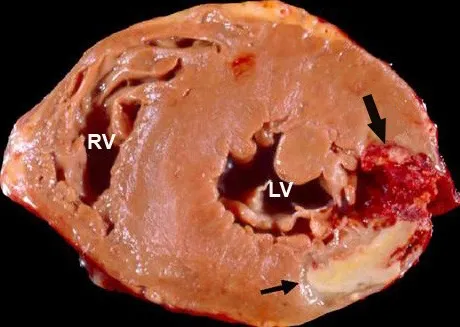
Anatomical slice of the left ventricle obtained during necropsy. The infarction region is between the arrows. The big arrow shows the region of left ventricular free wall rupture. LV = left ventricle; RV = right ventricle.
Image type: radiology (ct)